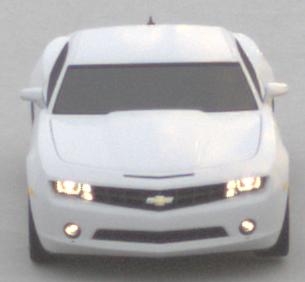
Make: Chevrolet
Model: Camaro Cabriolet 6.2 V8
Detailed model: Camaro (V) Coupé
Model produced from: 2011/09
Model produced until: 2014/02
Doors: 2
Color: white
Road condition: dry road
Daytime: sunrise or sunset
Contrast: low contrast